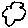
Label: cloud